Field crop: maize
Growth stage: 1
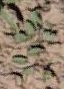
Species: convolvulus